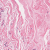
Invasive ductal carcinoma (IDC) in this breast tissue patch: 0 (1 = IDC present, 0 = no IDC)